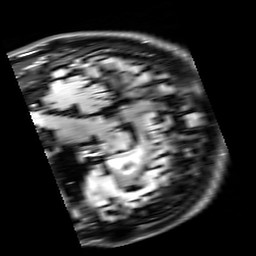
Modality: FLAIR
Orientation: sagittal
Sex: male
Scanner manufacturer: siemens
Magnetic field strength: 3 T
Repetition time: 10 s
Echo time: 0.09 s